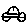
Label: car